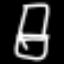
Label: chair